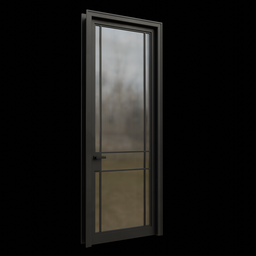
Label: architecture